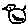
Label: bird